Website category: sports
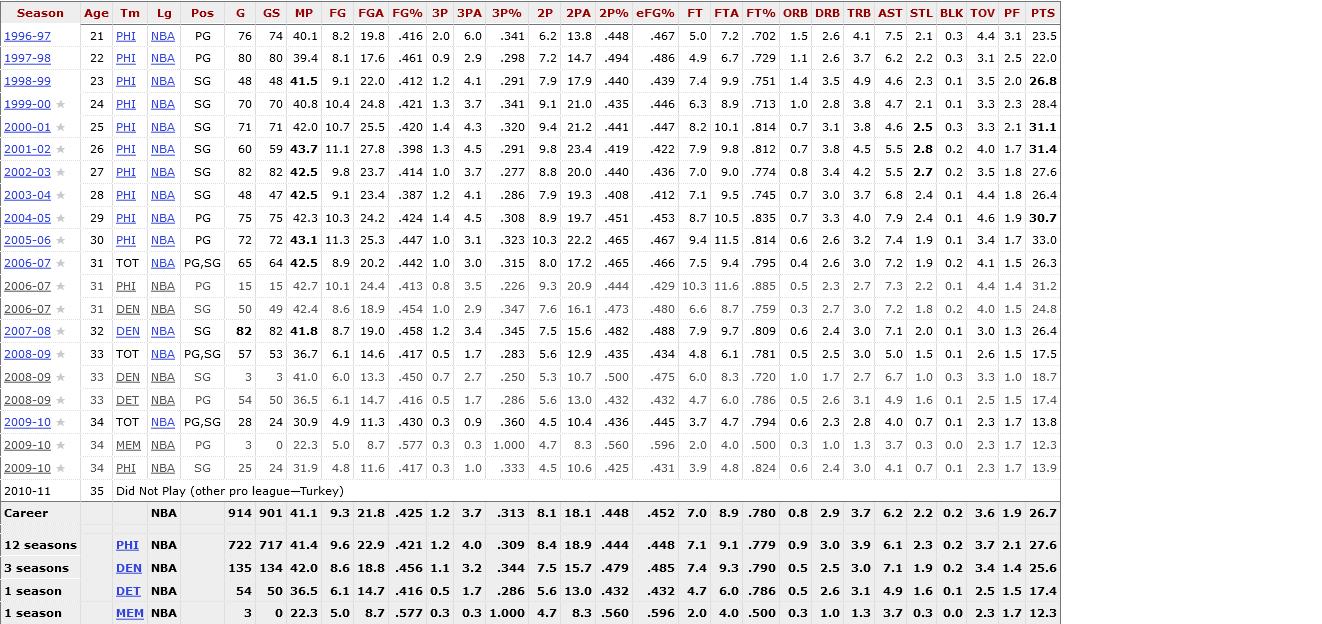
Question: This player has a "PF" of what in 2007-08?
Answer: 1.3

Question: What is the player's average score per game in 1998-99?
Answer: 26.8

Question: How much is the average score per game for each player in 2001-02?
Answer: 31.4

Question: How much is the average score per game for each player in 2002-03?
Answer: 27.6

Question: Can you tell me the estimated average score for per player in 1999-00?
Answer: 28.4

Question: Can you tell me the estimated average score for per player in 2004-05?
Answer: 30.7

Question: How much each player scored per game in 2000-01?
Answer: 31.1

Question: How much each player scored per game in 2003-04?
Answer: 26.4

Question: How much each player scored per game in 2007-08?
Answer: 26.4

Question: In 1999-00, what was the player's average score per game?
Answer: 28.4

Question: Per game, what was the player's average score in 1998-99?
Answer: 26.8

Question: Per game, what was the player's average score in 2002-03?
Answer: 27.6